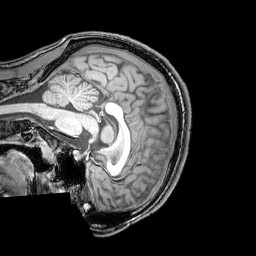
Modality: T1w
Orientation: sagittal
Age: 21
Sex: male
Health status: healthy
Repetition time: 0.081 s
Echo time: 0.037 s